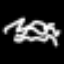
Label: squiggle